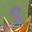
Label: 8